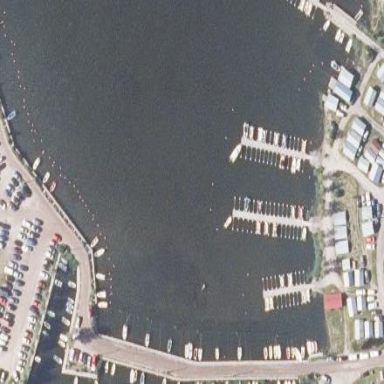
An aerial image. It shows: Marina on leisure land.